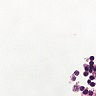
Metastatic tissue present: no